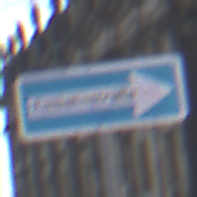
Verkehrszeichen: EinbahnstrasseRechtsweisend
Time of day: MorningAfternoon
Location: Outdoor (Urban)
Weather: PartlyCloudy
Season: NotSpecified
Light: Natural